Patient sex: M
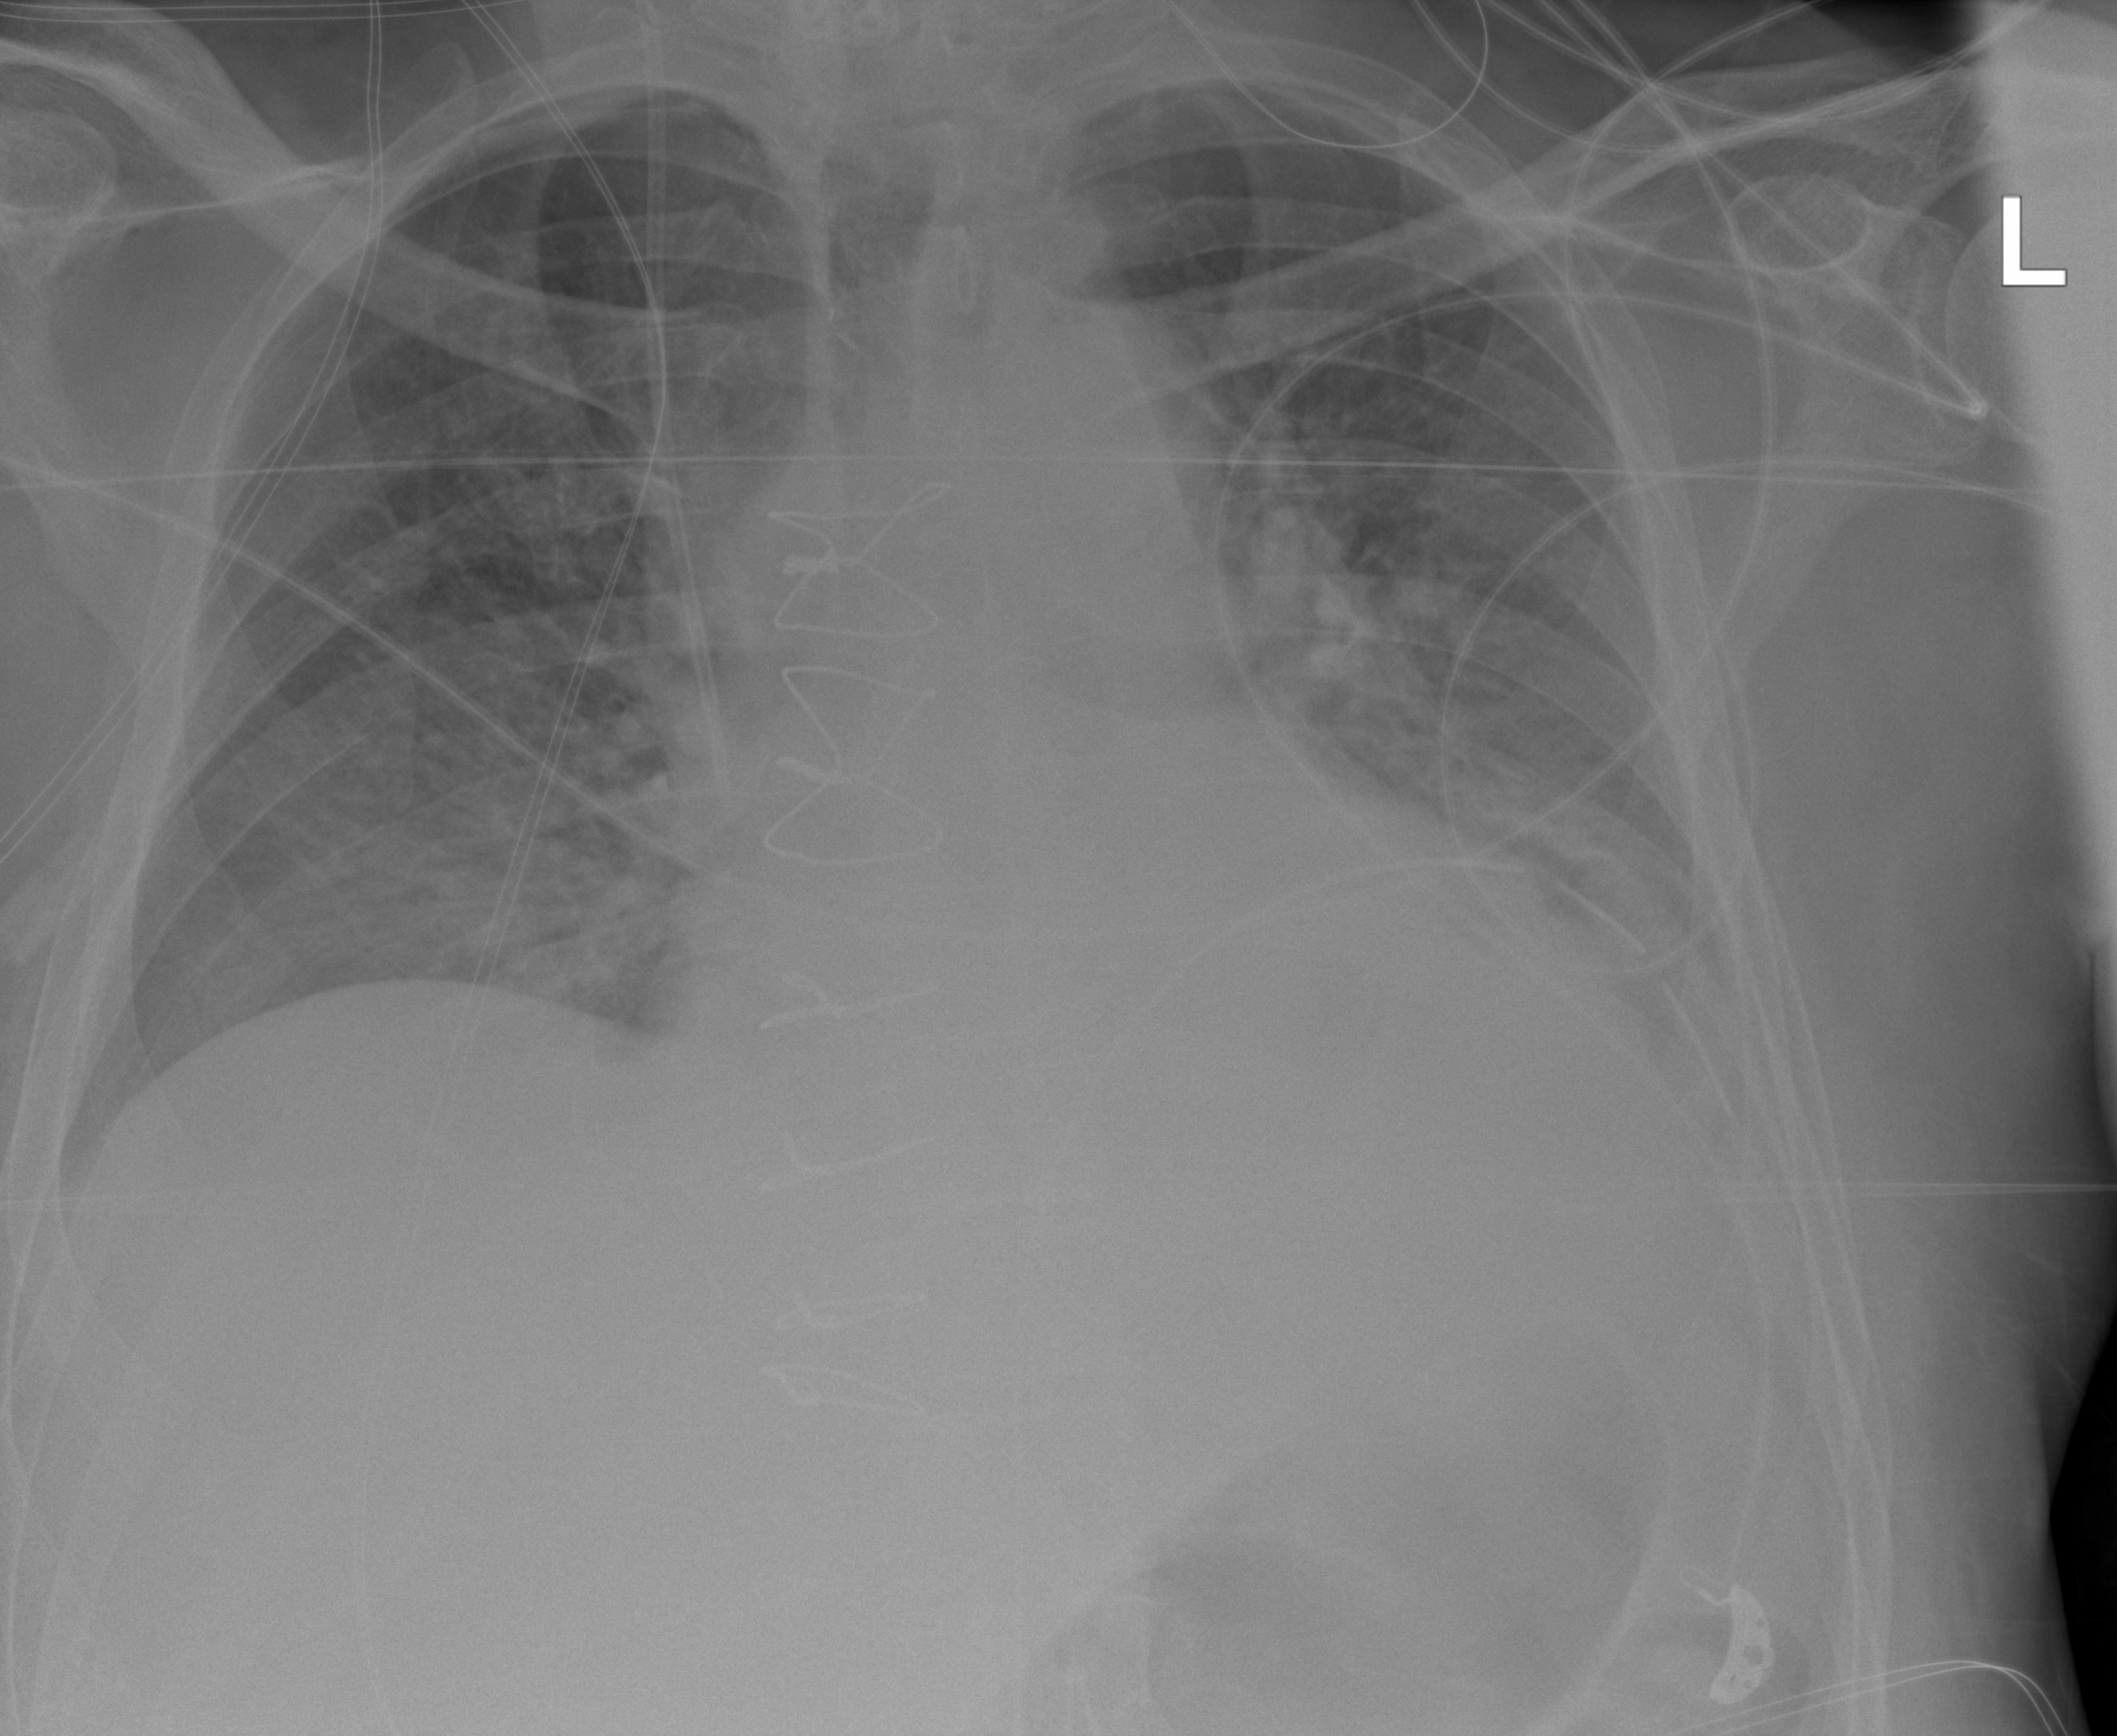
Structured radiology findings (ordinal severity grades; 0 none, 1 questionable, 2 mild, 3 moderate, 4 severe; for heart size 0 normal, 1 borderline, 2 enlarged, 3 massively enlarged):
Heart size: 2
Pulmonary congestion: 2
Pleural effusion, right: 2
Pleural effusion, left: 2
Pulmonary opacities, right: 2
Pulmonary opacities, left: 2
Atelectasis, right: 2
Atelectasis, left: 2